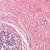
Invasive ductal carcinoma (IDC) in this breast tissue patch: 0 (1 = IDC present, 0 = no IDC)